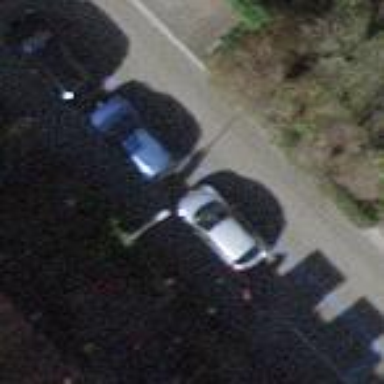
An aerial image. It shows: Parking lane for vehicles.